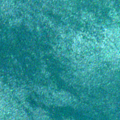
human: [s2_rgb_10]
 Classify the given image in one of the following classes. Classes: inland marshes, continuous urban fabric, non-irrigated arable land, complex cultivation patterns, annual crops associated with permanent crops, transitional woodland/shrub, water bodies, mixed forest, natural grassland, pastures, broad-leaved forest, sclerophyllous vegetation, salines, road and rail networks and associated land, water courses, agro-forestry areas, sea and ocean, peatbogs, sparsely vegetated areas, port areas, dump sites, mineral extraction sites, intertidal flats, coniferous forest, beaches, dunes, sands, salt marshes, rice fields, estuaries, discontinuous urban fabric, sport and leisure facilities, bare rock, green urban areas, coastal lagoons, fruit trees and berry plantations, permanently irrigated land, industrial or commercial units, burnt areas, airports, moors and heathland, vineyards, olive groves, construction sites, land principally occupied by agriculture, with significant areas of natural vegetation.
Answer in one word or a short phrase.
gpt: sea and ocean